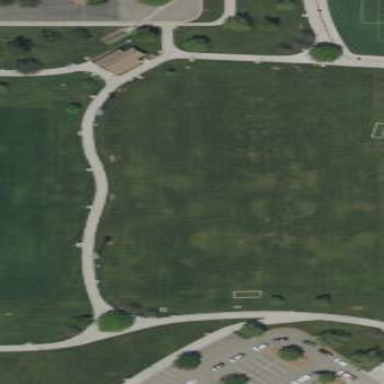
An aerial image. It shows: Grass pitch designated for soccer.